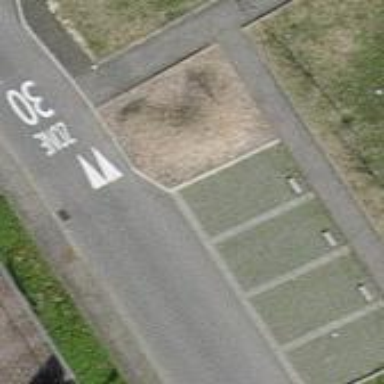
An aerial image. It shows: Parking area with surface.